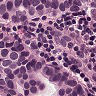
Metastatic tissue present: yes